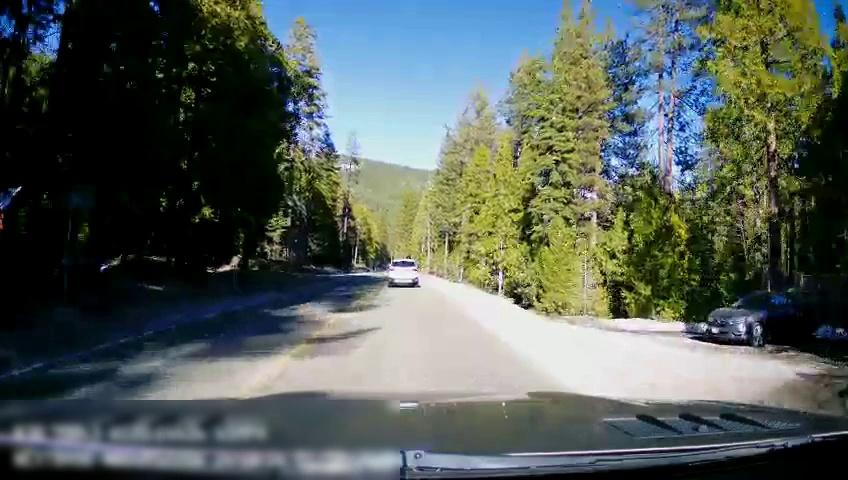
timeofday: Day
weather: Sunny
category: Drivable Space
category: Vehicles | SUV
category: Vehicles | Car
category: Vehicles | Car
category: Lanes | Opposite Lane